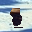
Label: 8